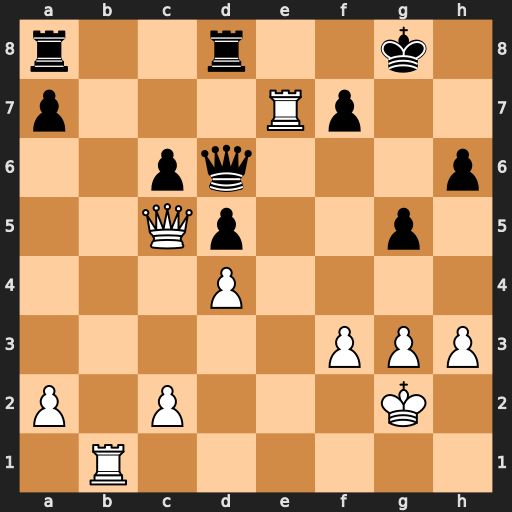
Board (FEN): r2r2k1/p3Rp2/2pq3p/2Qp2p1/3P4/5PPP/P1P3K1/1R6
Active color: w
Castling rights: -
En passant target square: -
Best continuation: Re8+ Rxe8 Qxd6